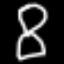
Label: hourglass